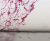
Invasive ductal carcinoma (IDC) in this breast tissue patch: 0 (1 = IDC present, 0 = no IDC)